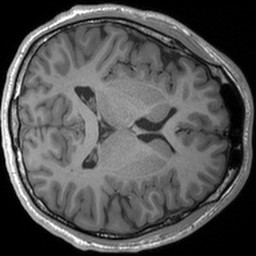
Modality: T1w
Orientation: axial
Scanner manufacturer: siemens
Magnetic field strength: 3 T
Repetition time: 1.54 s
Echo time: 0.00234 s